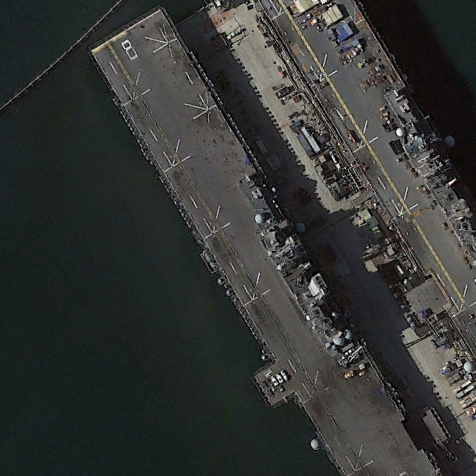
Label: assault